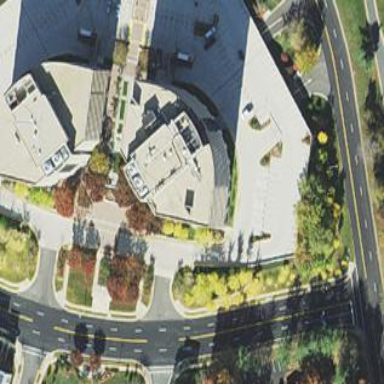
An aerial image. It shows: Office building.